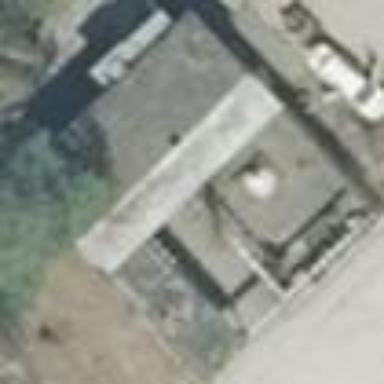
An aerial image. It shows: Commercial building housing cozy cafe.